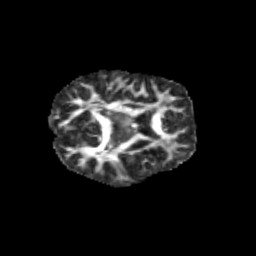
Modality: FA
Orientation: axial
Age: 11
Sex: female
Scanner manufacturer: siemens
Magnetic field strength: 3 T
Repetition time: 3.8 s
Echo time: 0.07 s